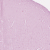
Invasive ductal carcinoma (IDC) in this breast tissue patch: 0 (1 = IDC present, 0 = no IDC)